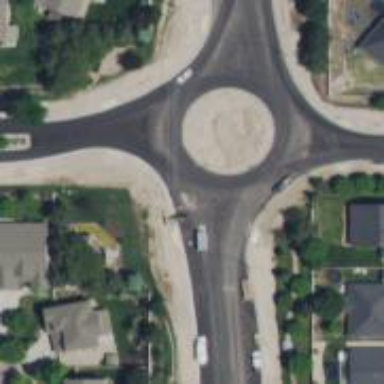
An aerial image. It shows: Secondary road with asphalt surface leading to roundabout junction.